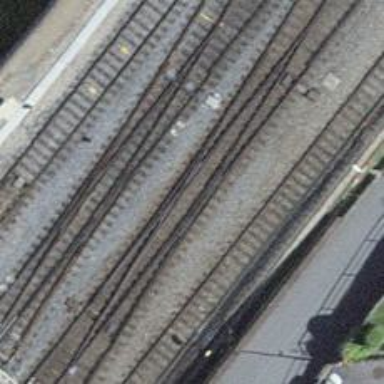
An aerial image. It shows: Railway switch.